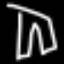
Label: pants